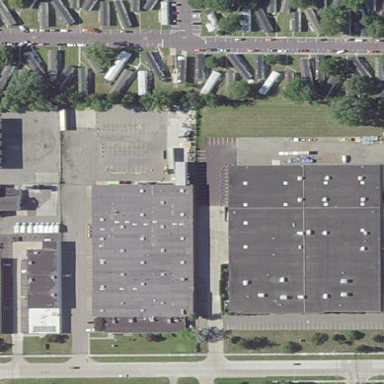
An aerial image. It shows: Commercial building.